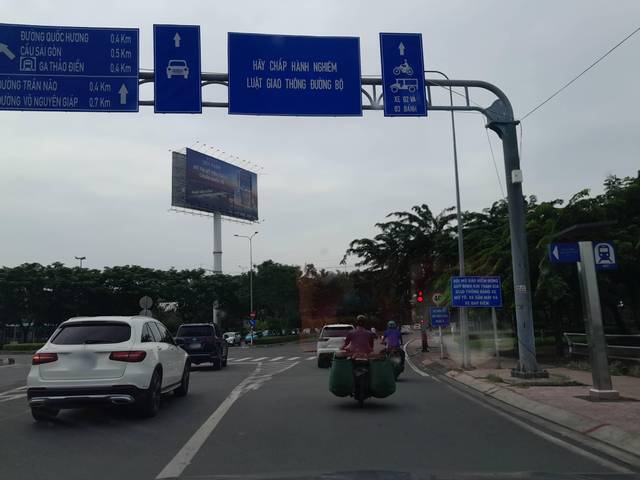
Region: Vietnam
Coordinates: 10.801, 106.729